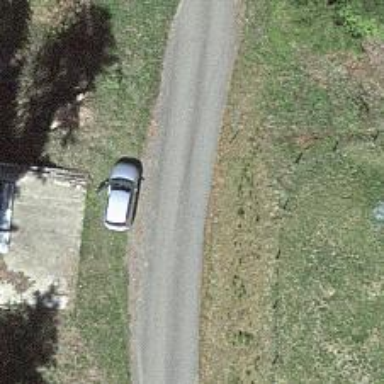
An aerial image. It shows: Passing place on the road.